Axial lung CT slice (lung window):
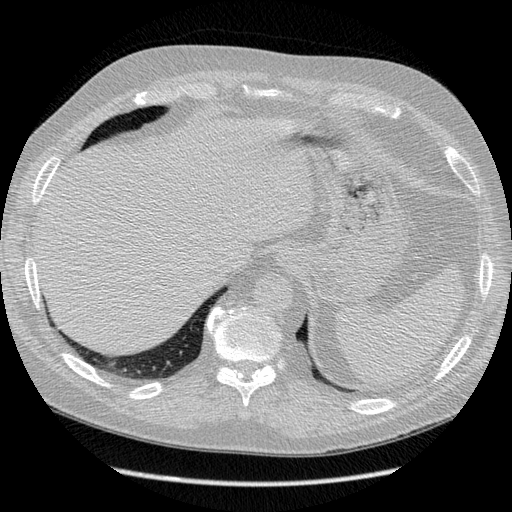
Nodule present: no